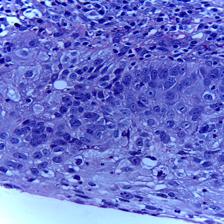
Diagnosis: OSCC